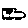
Label: car